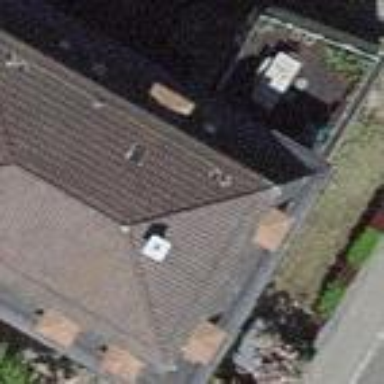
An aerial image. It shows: Apartments building with mansard roof.